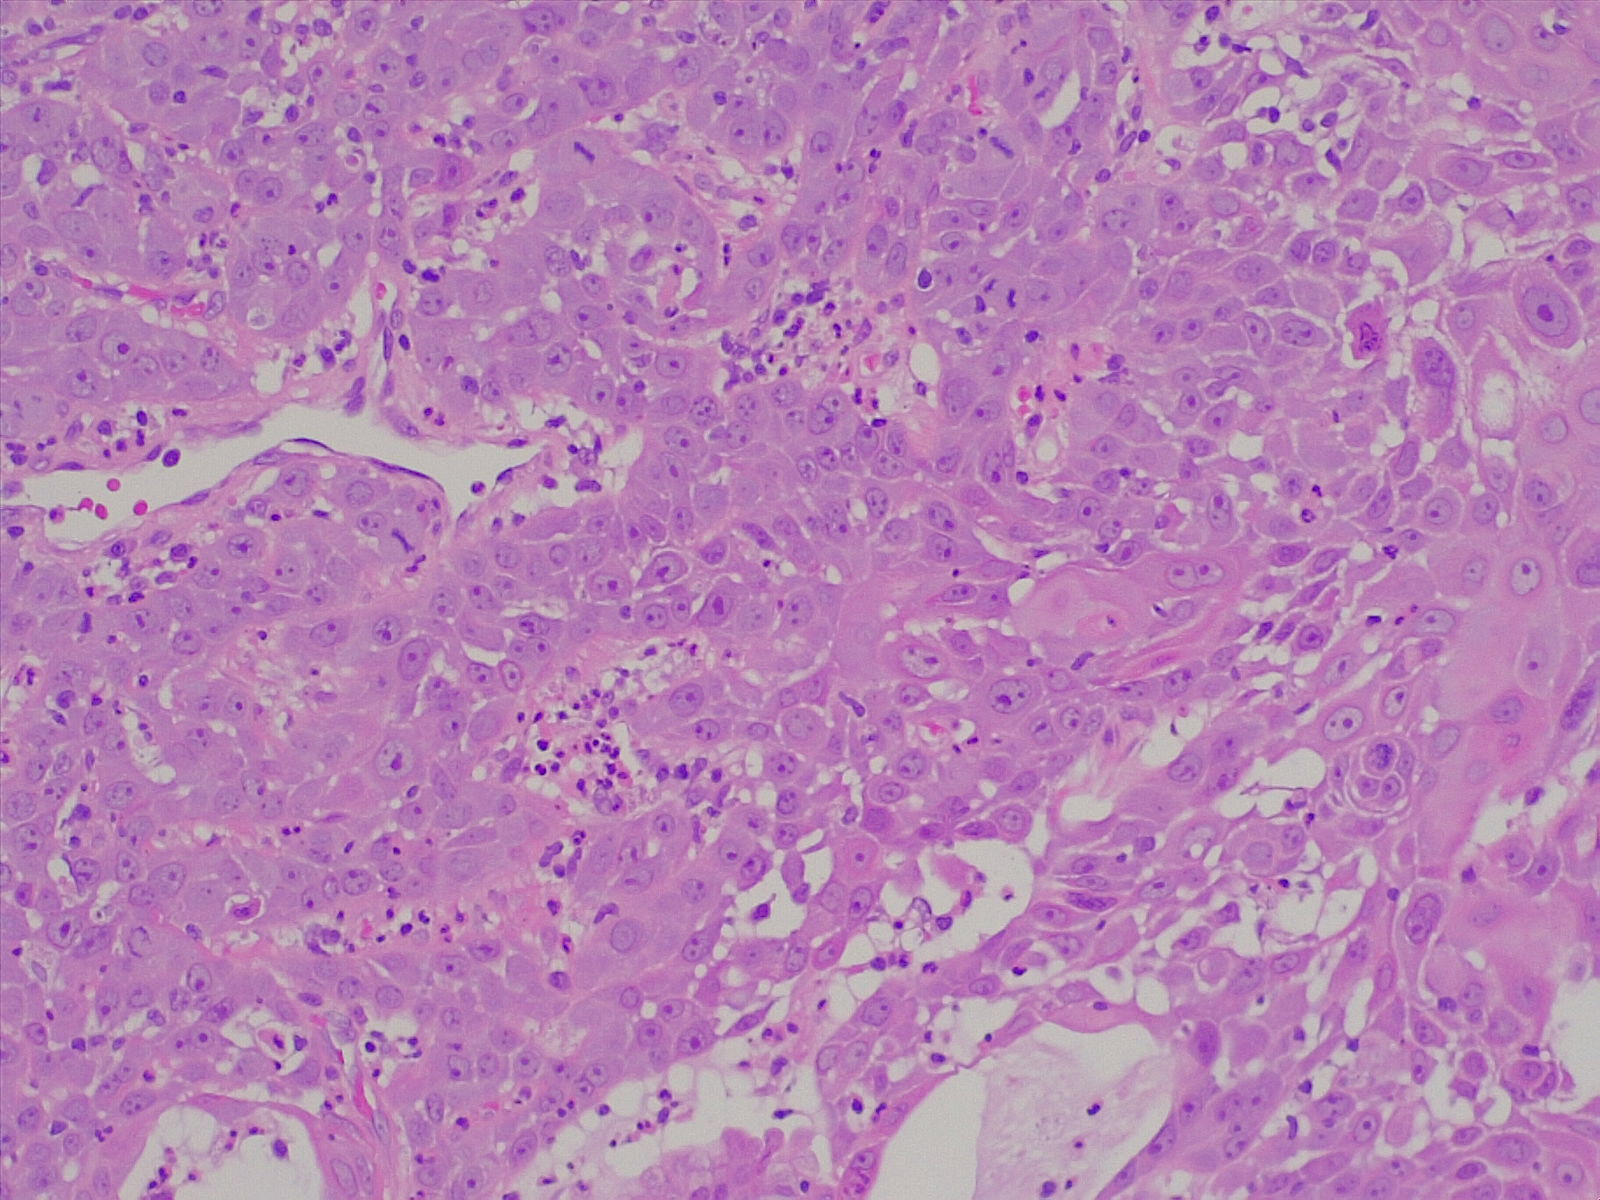
Label: lung squamous cell carcinoma, well differentiated